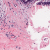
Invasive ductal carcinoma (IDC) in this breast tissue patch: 0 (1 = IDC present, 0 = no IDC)